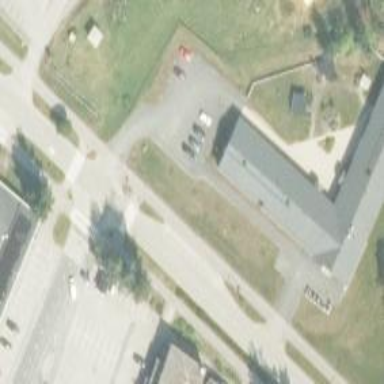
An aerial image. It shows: Asphalt cycleway with crossing.